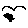
Label: bird